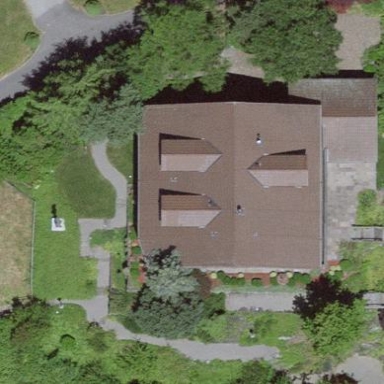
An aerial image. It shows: Garage.